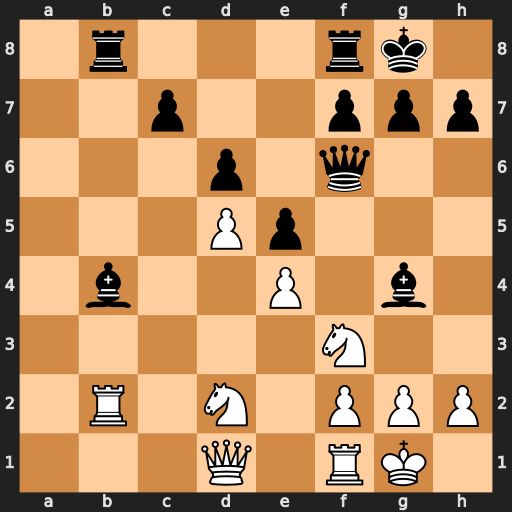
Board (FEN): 1r3rk1/2p2ppp/3p1q2/3Pp3/1b2P1b1/5N2/1R1N1PPP/3Q1RK1
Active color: w
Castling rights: -
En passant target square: -
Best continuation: Qb1 c5 dxc6